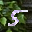
Label: 5